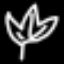
Label: leaf